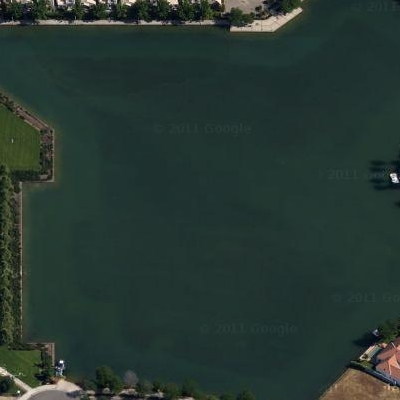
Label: dRiverLake